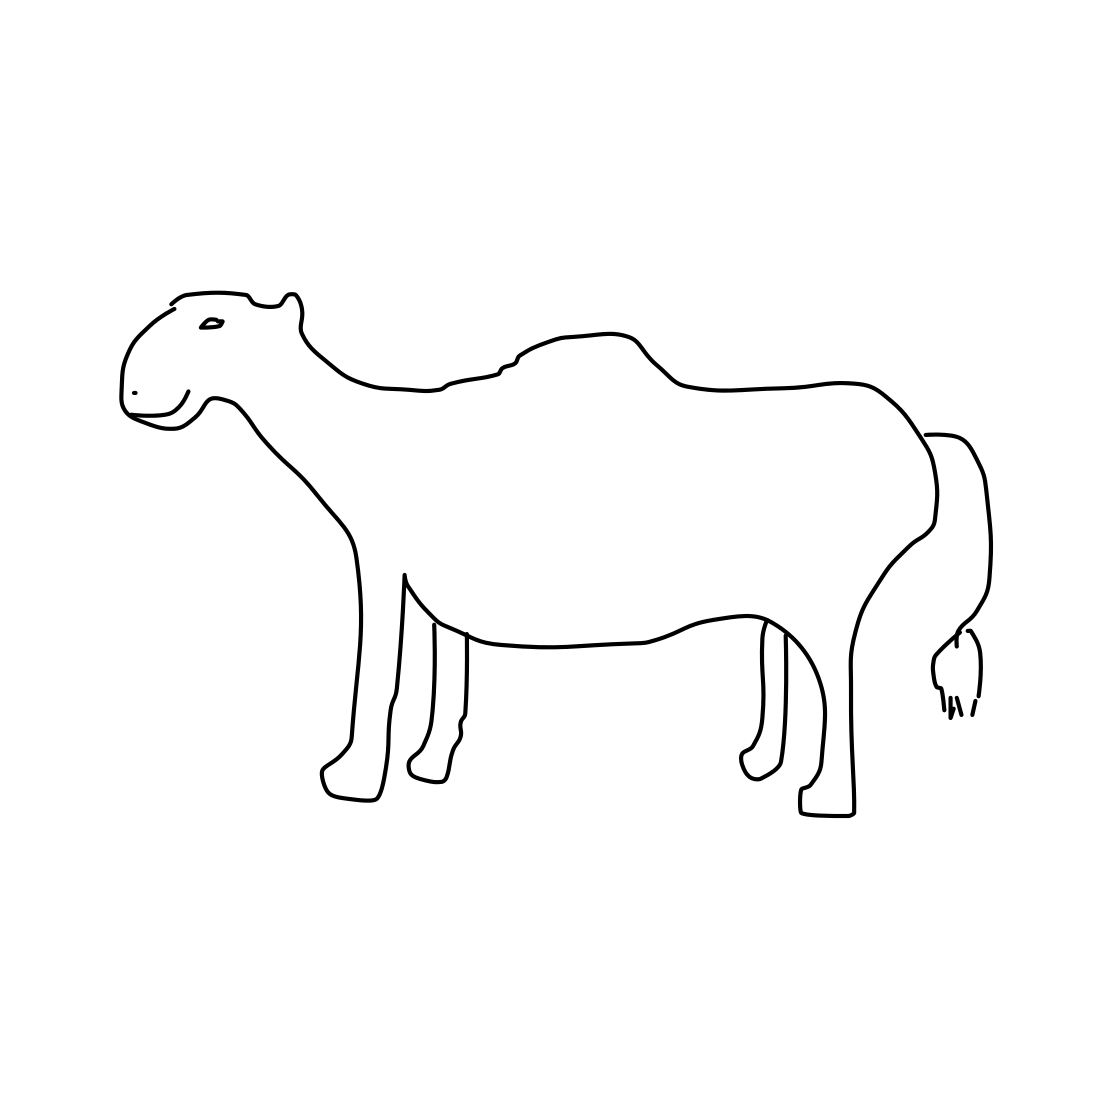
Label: camel